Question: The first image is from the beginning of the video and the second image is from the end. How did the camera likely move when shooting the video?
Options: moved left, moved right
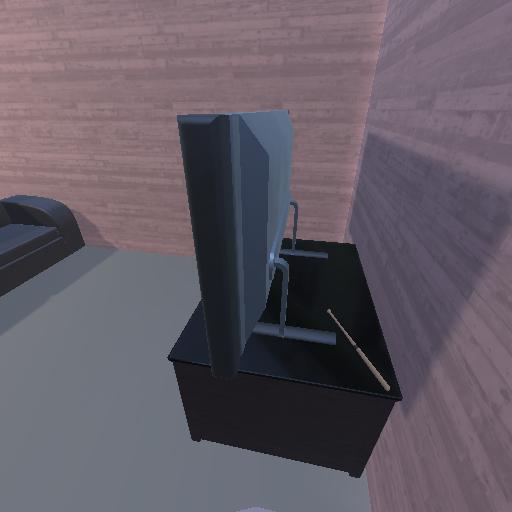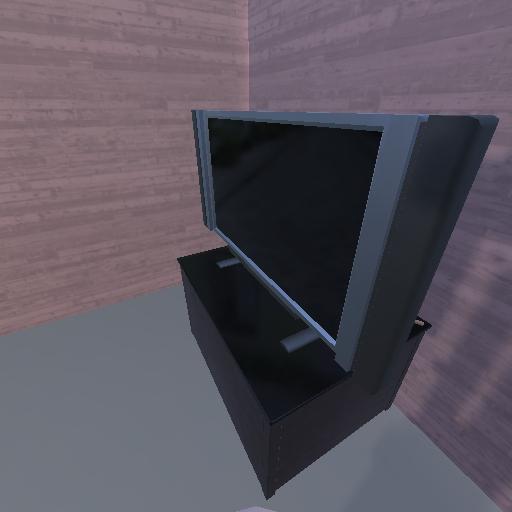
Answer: moved left